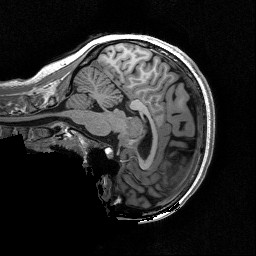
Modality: T1w
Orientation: sagittal